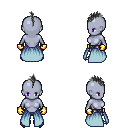
a pixel art fantasy rpg character, female body template, dark elf, purple skin, overskirt, metal pants, gray mohawk hairstyle, gold gloves, metal boots, four views (front, back, left, right), 2x2 character sprite sheet, small pixel art, hard edges, no anti-aliasing